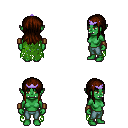
a pixel art fantasy rpg character, female body template, orc, green skin, green tattered cape, teal pants, brown unkempt hairstyle, purple tiara, leather bracers, four views (front, back, left, right), 2x2 character sprite sheet, small pixel art, hard edges, no anti-aliasing